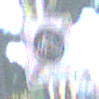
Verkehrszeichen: EndeFahrradstrasse
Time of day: MorningAfternoon
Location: Outdoor (Suburban)
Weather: Clear
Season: NotSpecified
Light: Natural